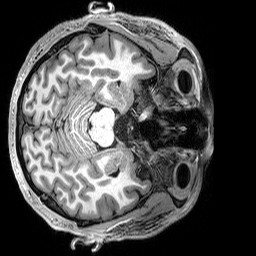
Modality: T1w
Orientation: axial
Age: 26
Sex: male
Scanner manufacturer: siemens
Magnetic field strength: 3 T
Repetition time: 2.8 s
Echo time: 0.00212 s